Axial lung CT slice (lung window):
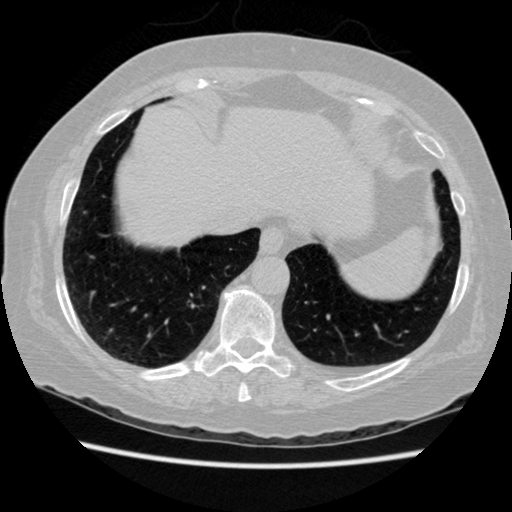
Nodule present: no